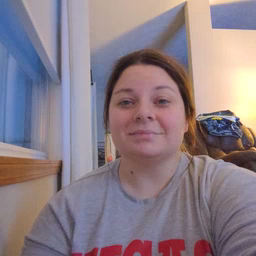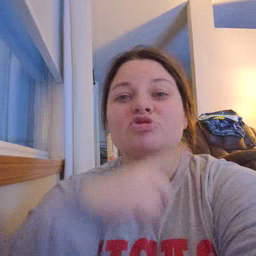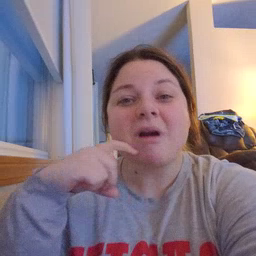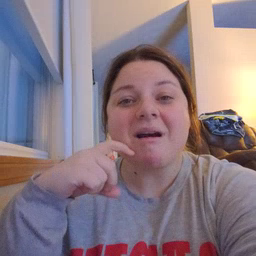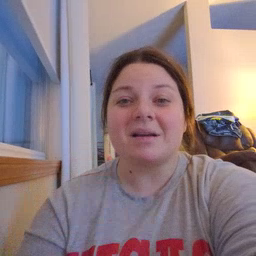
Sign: dry